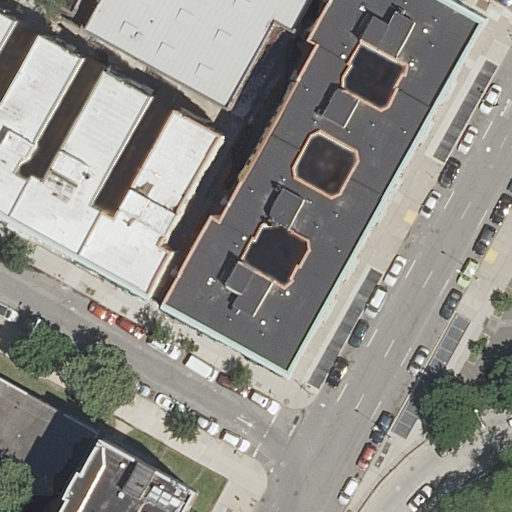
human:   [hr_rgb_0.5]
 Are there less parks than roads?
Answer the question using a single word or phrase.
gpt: yes

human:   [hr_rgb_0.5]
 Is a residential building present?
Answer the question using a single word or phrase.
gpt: yes

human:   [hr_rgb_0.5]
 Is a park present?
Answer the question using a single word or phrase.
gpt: yes

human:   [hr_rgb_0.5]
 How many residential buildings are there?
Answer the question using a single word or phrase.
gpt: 8

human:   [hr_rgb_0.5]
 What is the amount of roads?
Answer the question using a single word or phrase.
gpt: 3

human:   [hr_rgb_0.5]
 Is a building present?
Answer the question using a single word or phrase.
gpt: yes

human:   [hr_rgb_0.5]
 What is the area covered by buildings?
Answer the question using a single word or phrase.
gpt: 5068m2

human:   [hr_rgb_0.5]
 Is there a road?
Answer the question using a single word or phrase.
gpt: yes

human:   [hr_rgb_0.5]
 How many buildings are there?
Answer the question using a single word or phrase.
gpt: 8

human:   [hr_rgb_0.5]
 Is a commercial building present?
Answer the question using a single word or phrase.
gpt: no

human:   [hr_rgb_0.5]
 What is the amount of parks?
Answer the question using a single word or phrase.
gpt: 2

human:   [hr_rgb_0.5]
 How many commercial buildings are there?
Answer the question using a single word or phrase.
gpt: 0

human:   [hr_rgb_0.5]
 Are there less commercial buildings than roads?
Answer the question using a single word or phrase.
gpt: yes

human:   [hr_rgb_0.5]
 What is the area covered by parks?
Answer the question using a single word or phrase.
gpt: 3549m2

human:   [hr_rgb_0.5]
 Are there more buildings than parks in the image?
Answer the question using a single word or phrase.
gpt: yes

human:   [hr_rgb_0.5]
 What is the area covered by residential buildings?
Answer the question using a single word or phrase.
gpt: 5068m2

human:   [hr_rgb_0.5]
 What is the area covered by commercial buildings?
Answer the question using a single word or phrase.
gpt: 0m2

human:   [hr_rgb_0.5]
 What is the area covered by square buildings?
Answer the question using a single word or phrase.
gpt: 0m2

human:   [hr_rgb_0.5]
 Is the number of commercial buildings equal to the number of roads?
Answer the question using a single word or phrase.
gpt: no

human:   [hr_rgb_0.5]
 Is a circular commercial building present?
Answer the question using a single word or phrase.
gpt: no

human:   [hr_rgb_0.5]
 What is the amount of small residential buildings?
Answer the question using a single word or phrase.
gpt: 2

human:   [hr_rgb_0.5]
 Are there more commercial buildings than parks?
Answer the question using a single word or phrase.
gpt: no

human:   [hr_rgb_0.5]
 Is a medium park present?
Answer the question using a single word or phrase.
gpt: yes

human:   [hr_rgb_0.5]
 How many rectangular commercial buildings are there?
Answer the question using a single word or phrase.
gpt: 0

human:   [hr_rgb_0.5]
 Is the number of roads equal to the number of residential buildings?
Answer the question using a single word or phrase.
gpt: no

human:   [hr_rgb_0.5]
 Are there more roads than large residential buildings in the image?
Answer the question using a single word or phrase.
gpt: no

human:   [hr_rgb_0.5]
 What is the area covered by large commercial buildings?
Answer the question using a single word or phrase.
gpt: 0m2

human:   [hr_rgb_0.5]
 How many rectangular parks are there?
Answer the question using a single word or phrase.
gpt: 1

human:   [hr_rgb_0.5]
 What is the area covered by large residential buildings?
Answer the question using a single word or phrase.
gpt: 4545m2

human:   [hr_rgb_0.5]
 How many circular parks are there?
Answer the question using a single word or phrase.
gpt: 0

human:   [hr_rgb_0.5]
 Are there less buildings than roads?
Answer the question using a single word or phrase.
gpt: no

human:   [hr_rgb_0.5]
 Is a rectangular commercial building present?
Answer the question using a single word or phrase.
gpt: no

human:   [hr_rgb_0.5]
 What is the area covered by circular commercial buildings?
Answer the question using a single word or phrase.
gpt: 0m2

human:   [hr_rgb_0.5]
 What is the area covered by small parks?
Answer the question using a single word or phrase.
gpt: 0m2

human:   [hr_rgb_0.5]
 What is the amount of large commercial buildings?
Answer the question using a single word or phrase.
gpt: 0

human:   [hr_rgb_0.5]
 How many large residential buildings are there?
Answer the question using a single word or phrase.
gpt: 5

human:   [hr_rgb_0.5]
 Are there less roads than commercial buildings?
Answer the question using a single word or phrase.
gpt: no

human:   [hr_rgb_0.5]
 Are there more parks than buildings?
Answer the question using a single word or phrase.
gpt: no

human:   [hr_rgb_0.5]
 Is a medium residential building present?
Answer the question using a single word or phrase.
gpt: yes

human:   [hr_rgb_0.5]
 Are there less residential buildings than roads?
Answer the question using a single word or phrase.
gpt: no

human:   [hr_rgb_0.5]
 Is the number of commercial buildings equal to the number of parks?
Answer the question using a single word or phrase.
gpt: no

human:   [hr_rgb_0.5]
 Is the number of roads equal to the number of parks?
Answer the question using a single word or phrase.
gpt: no

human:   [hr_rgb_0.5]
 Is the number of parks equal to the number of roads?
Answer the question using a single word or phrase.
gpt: no

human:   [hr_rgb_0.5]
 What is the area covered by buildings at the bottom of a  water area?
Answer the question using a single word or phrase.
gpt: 0m2

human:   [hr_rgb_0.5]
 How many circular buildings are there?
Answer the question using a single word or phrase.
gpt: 0

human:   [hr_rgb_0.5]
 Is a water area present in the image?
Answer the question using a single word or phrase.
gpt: no

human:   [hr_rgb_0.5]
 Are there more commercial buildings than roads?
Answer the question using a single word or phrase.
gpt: no

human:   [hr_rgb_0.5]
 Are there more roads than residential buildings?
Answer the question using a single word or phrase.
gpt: no

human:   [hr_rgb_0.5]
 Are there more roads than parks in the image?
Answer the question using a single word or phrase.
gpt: yes

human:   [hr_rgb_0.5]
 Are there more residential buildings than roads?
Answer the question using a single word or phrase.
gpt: yes

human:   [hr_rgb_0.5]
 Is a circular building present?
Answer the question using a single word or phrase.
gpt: no

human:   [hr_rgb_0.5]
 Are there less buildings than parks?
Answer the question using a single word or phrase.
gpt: no

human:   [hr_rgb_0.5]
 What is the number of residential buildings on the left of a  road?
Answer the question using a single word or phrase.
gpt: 8

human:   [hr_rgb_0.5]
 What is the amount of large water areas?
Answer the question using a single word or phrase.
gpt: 0

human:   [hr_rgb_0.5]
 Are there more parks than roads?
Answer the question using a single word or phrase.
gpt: no

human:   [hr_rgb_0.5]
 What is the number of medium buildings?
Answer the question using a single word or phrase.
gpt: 1

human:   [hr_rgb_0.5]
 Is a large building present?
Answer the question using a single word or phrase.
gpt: yes

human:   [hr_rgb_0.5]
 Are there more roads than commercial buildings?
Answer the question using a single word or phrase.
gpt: yes

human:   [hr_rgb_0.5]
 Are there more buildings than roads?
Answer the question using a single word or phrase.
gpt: yes

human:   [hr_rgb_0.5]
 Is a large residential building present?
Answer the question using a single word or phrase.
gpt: yes

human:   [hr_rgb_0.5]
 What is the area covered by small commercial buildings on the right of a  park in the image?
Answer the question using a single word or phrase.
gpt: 0m2

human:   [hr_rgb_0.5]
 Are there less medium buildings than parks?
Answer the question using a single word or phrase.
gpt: yes

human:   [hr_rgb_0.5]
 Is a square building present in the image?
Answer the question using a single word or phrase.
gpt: no

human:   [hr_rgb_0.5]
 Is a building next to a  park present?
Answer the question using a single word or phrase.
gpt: yes